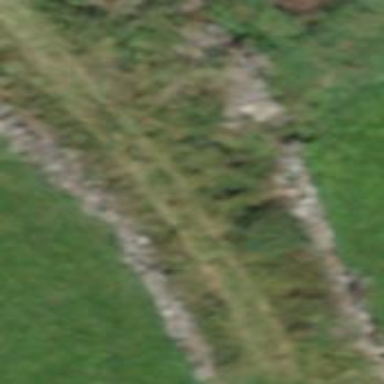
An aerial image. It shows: Dry stone wall barrier.